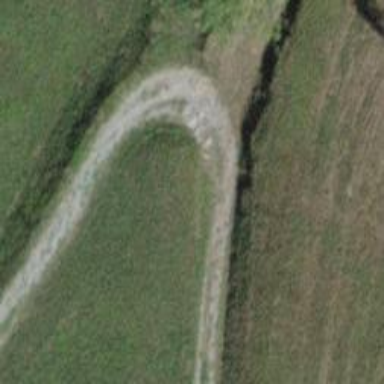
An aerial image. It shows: Unpaved footway.